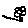
Label: flower